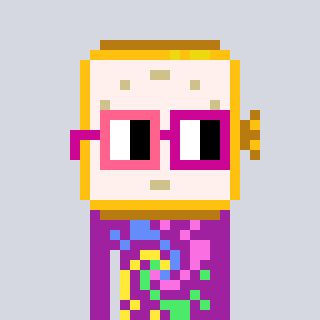
a pixel art character with square pink and red glasses, a watch-shaped head and a magenta-colored body on a cool background